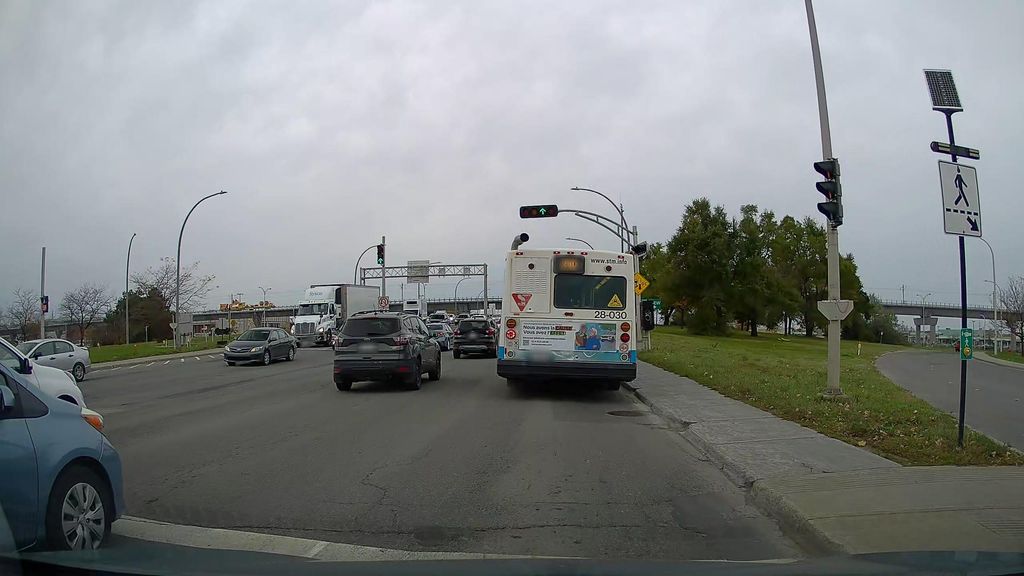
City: montreal